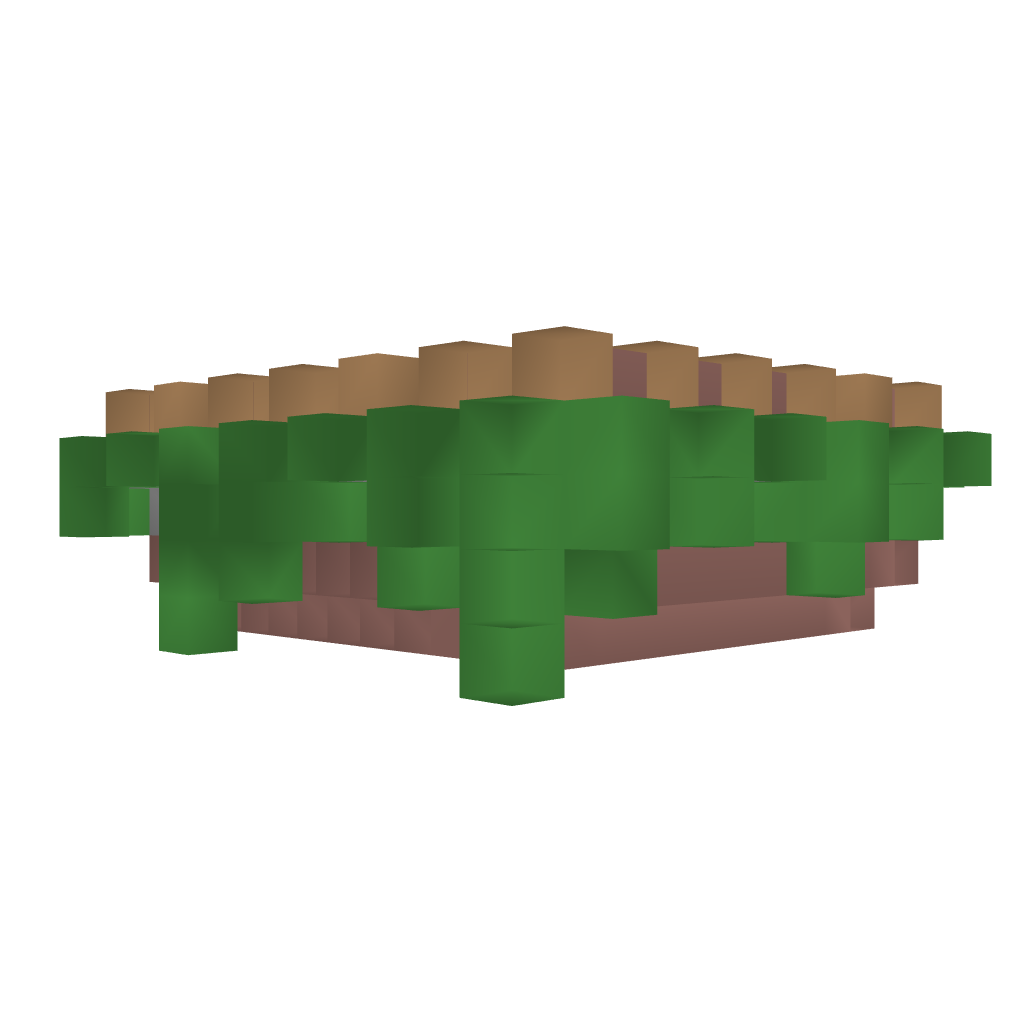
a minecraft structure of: Ancient Skyway Modified with sewer(Corner) bad low quality